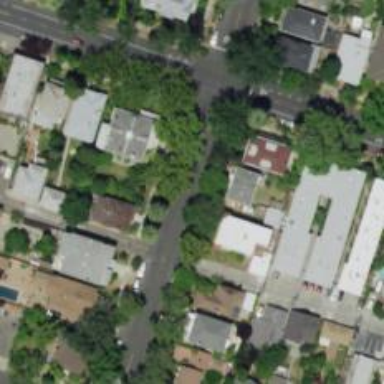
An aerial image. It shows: Alley classified as service road.